Lunar surface albedo tile
Center latitude: 2.951
Center longitude: -34.511
Resolution (meters per pixel, mean): 159.03
Tile area (km^2): 26274.25
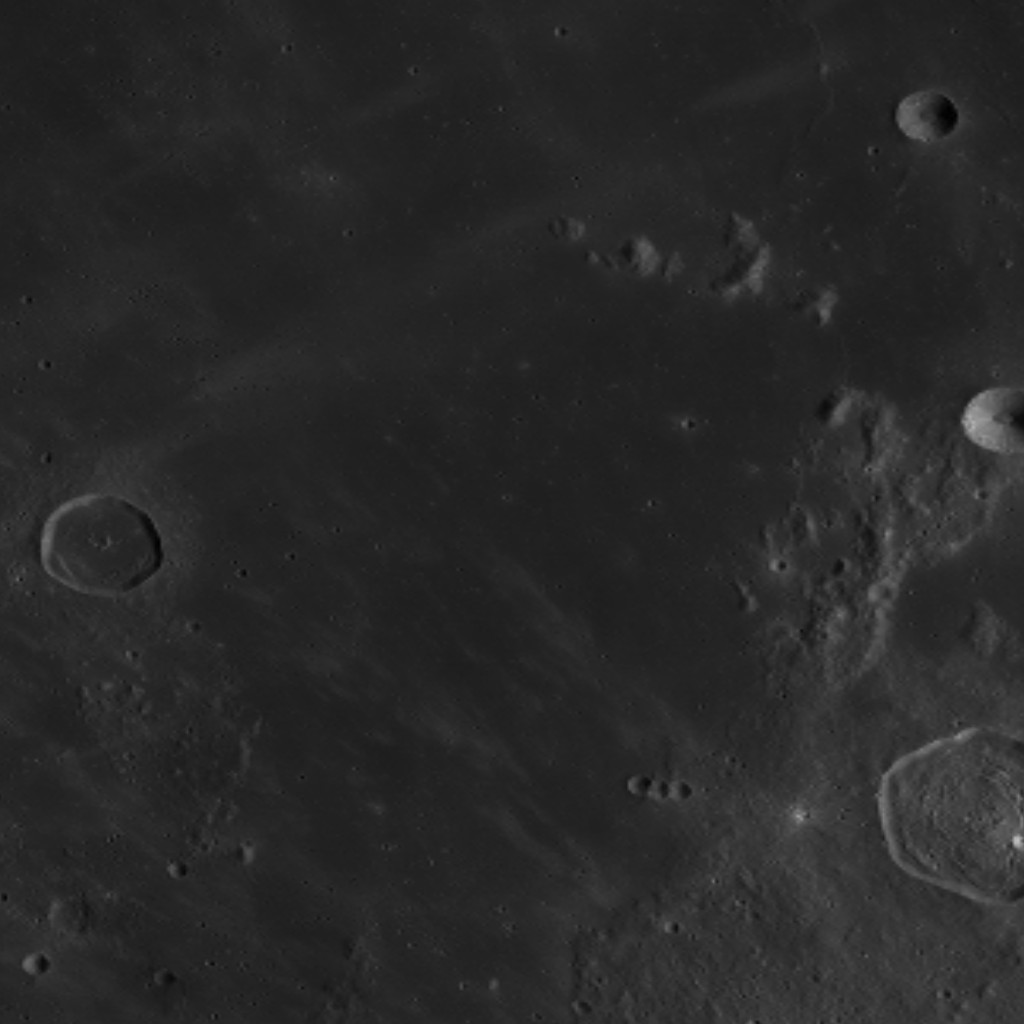